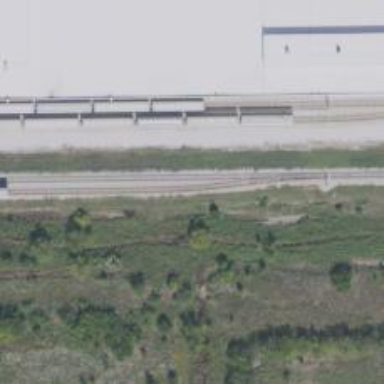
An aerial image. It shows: Rail spur service.